Question: I absolutely do not get this. The column exists in the table, I've ensured that the application is executing the query against the proper table in the proper database, and it still reports that it's an invalid column name.
I'm running NET 4.0, SQL Server 2008 Express Edition. Does anyone have any similar experience?
Executing queries against any other column name in the same table in the same database works extremely excellently. I added this column today and for some reason my application refuses to acknowledge the existence of this column.
Relevant column definition:

Relevant code:
'''
(from x in flightDataContext.FlightDatas
where x.FlightDataId == FlightDataID && x.Departure == true
select new
{
x.ArrivalStationCode,
x.ArrivalStationName,
x.DepartureTime,
x.DepartureGate
}).SingleOrDefault();
'''
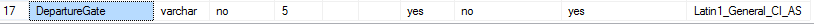
Answer: I also faced the same problem.You can try the following solutions.
You should update your classes after the database changed(drag and drop your tables to the linq to sql file), so that the column is accessible with object name. if still problem exists then
the value you are saving in the coloumn is greater then the size specified for the coloumn. try varchar(MAX) if your coloumn is of varchar type.